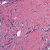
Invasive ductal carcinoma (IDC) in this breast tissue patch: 0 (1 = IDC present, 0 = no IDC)